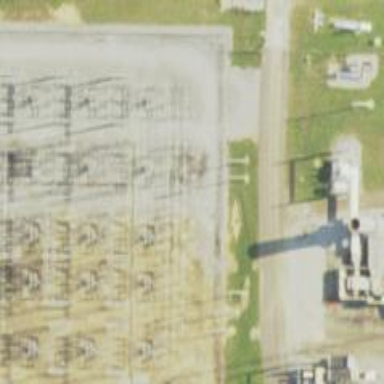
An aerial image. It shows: Switch for power supply.